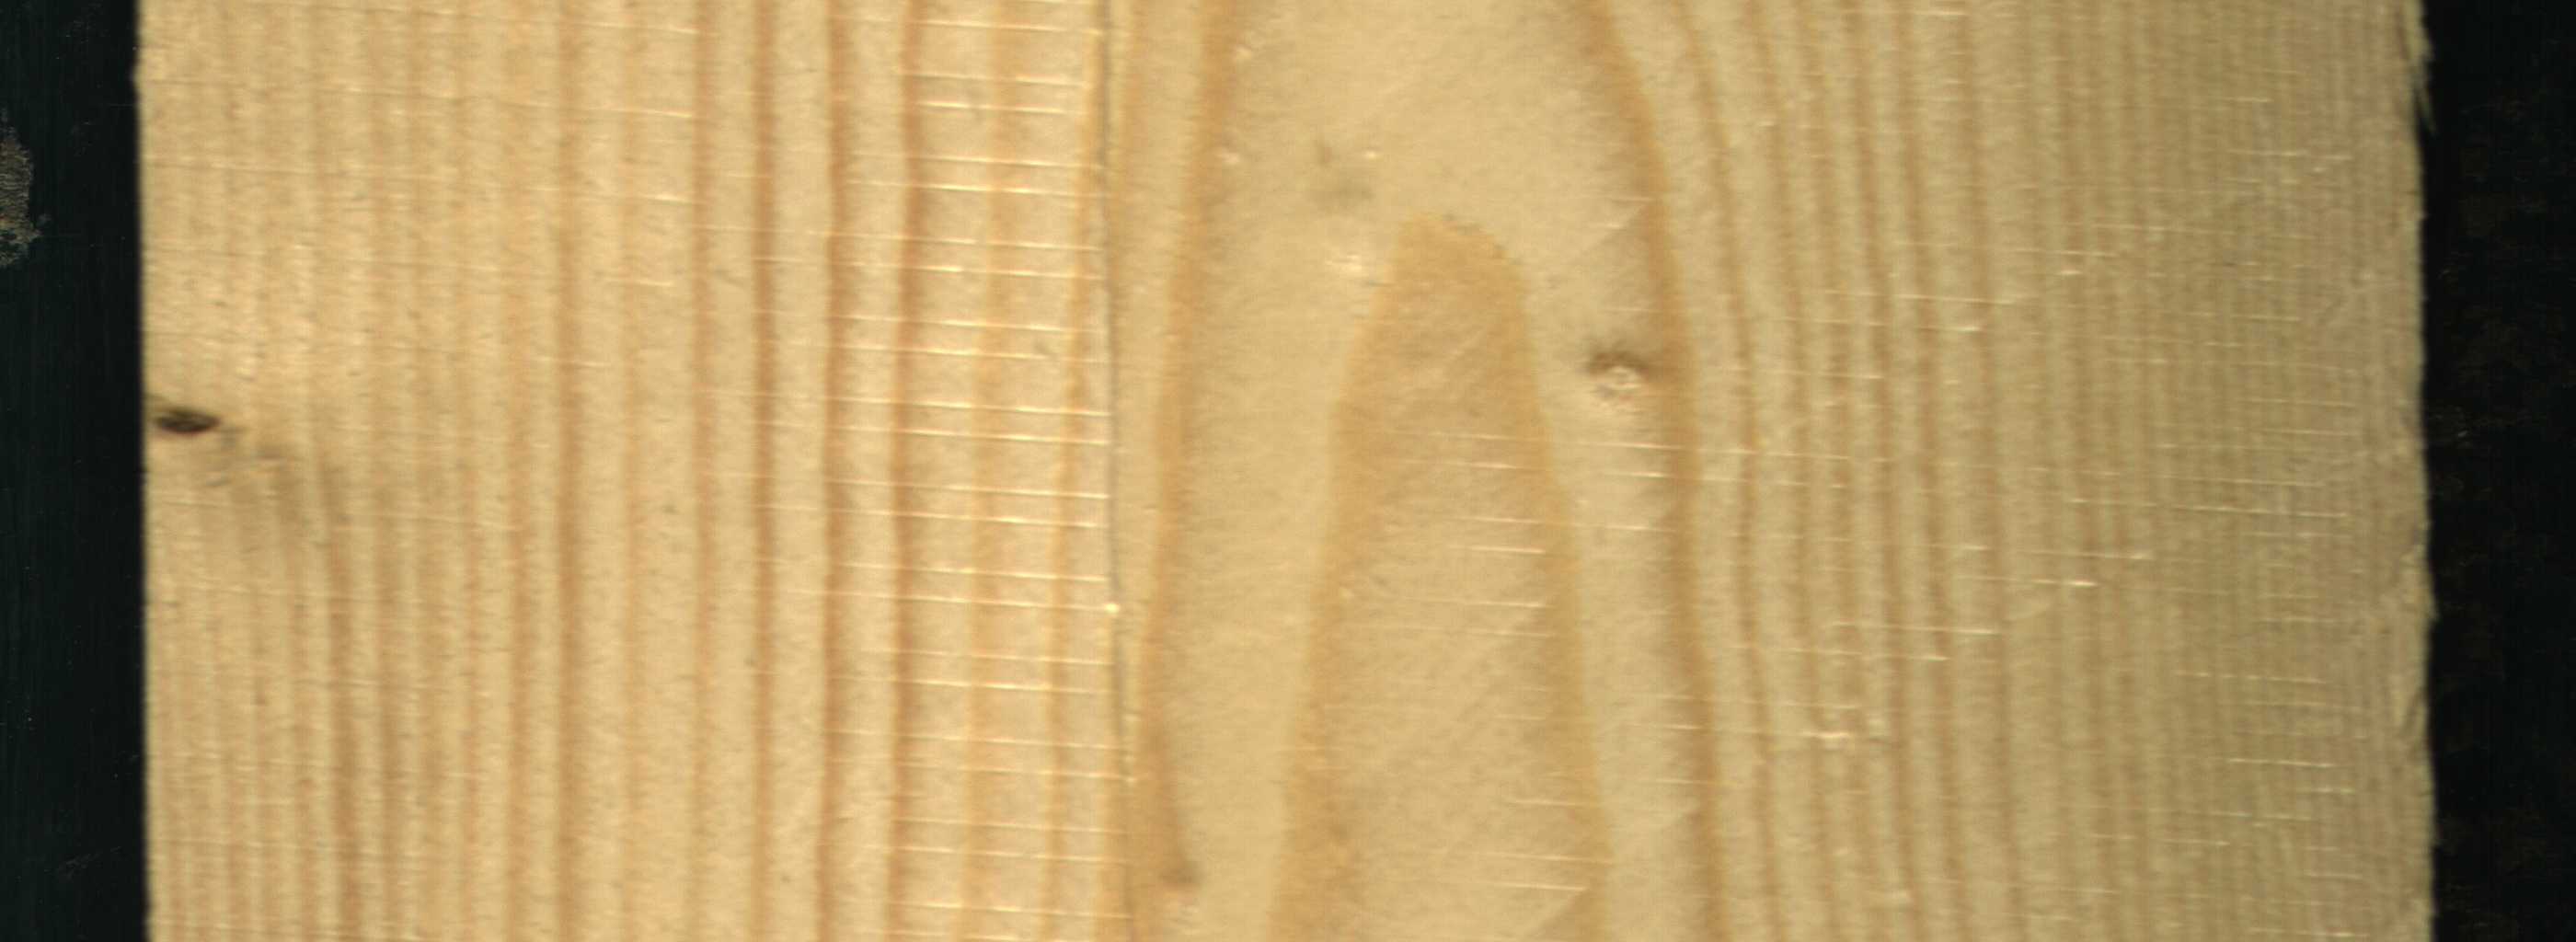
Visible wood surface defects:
Dead_Knot